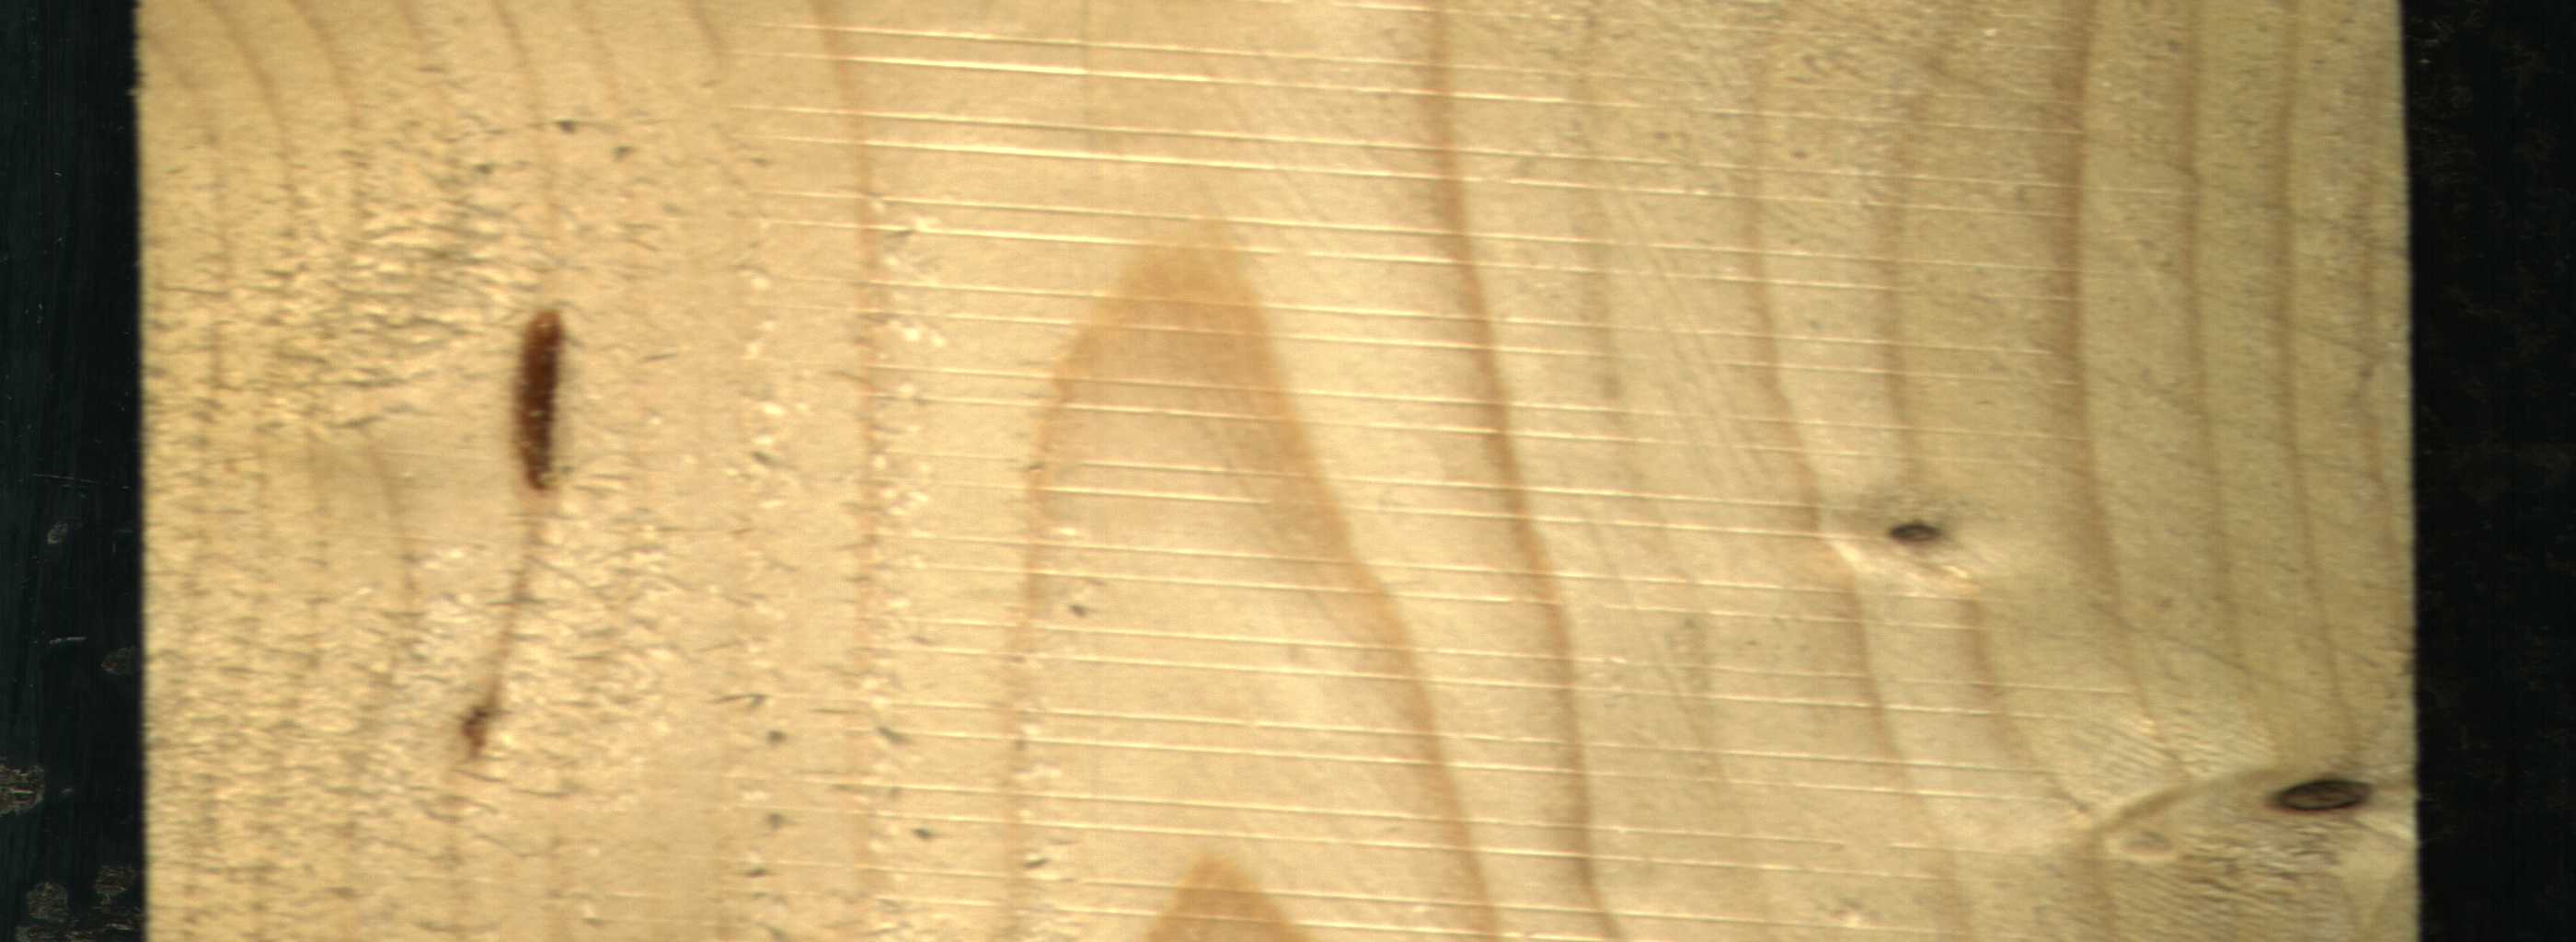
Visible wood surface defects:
resin
Live_Knot
Live_Knot